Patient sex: M
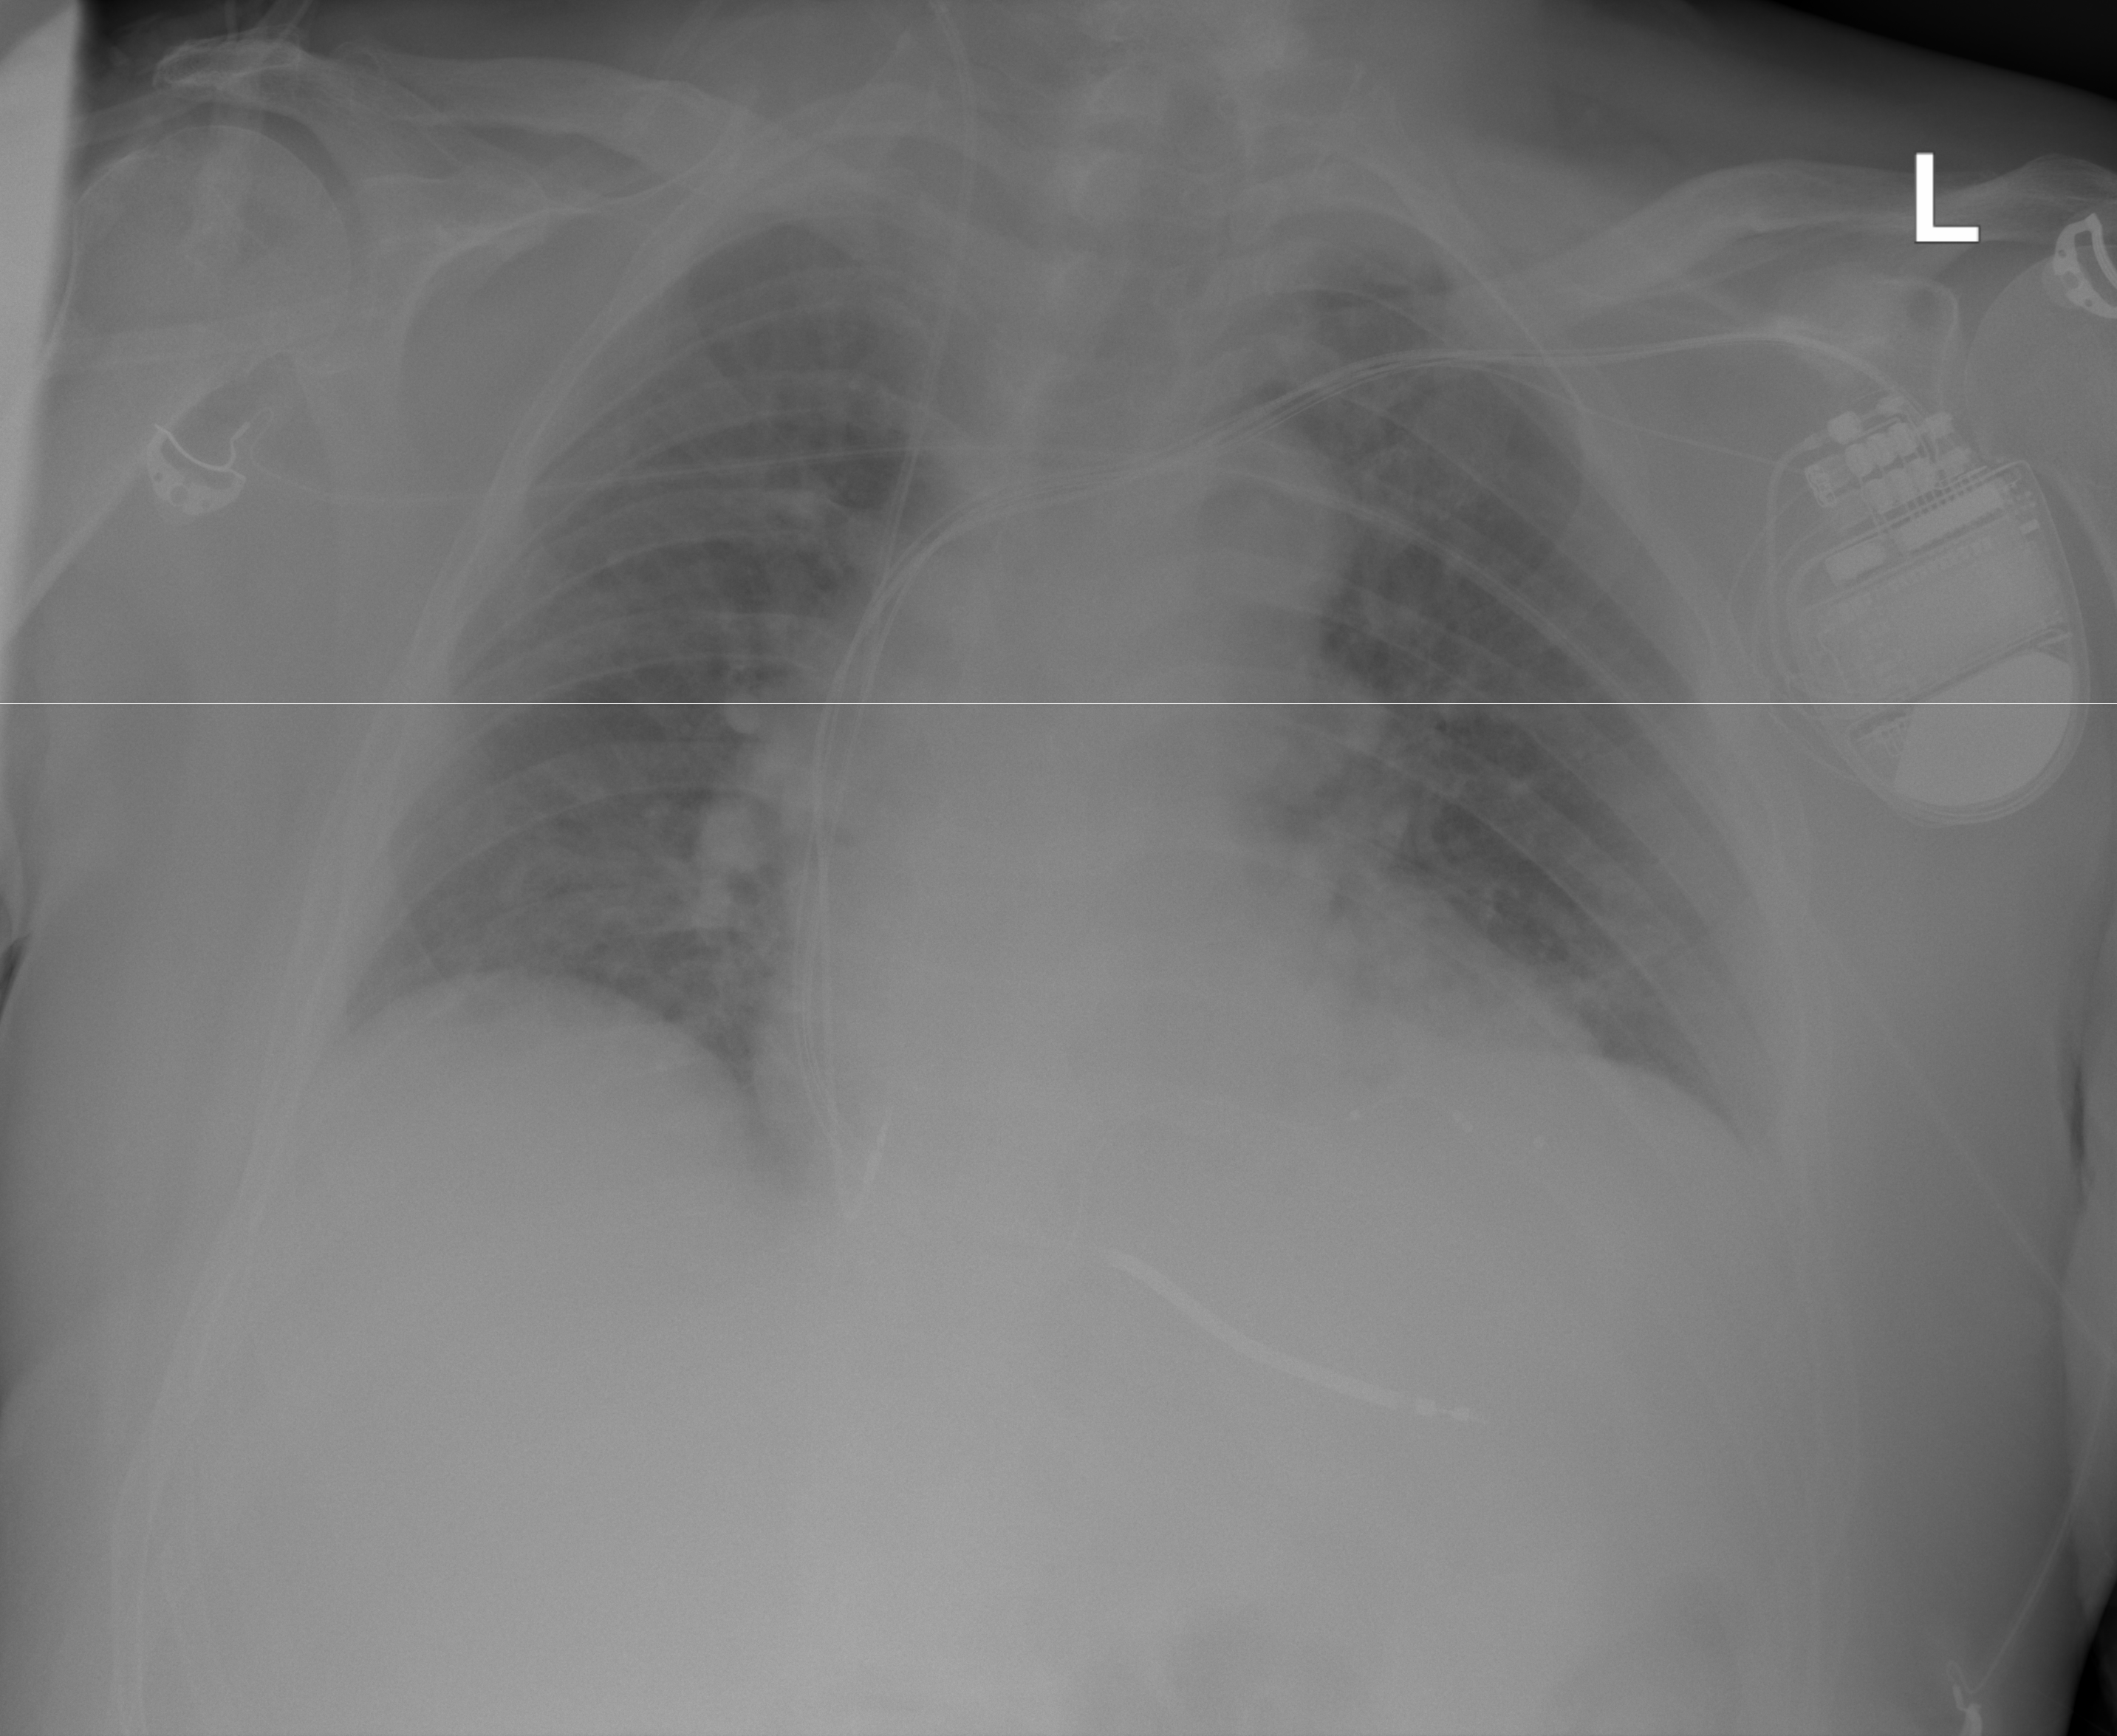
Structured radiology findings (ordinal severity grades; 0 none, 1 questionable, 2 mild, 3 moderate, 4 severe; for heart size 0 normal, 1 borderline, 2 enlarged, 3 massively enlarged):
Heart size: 1
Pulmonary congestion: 0
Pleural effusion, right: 1
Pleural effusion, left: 1
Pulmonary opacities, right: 0
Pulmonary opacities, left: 0
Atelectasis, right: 2
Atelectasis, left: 2